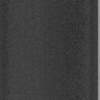
Label: dusty